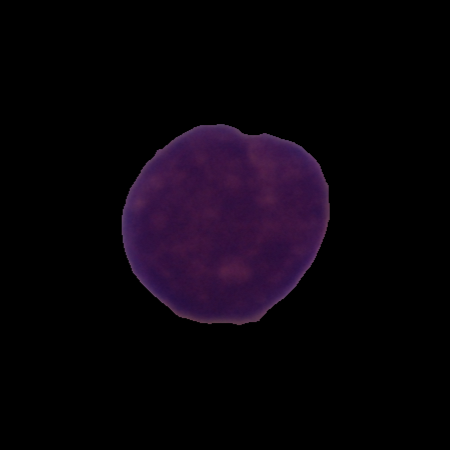
Label: cancer